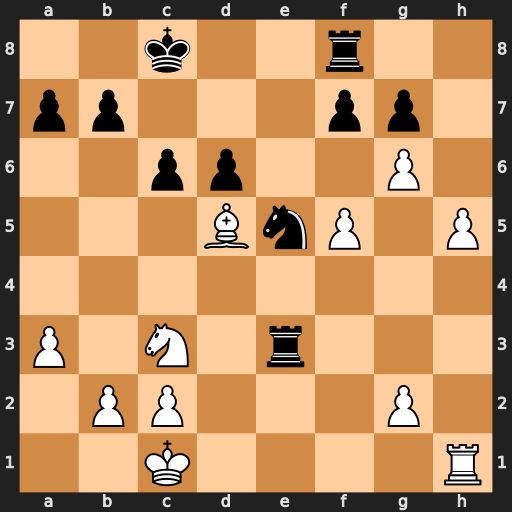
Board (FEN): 2k2r2/pp3pp1/2pp2P1/3BnP1P/8/P1N1r3/1PP3P1/2K4R
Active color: w
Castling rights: -
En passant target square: -
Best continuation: f6 gxf6 g7 Rg8 h6